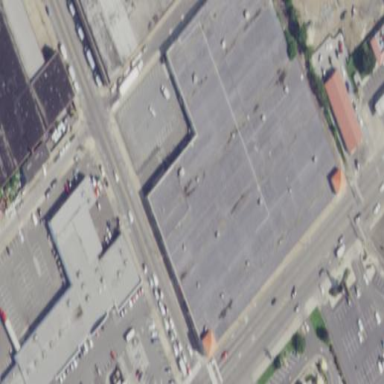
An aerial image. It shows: Warehouse building.